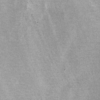
Label: not_dusty